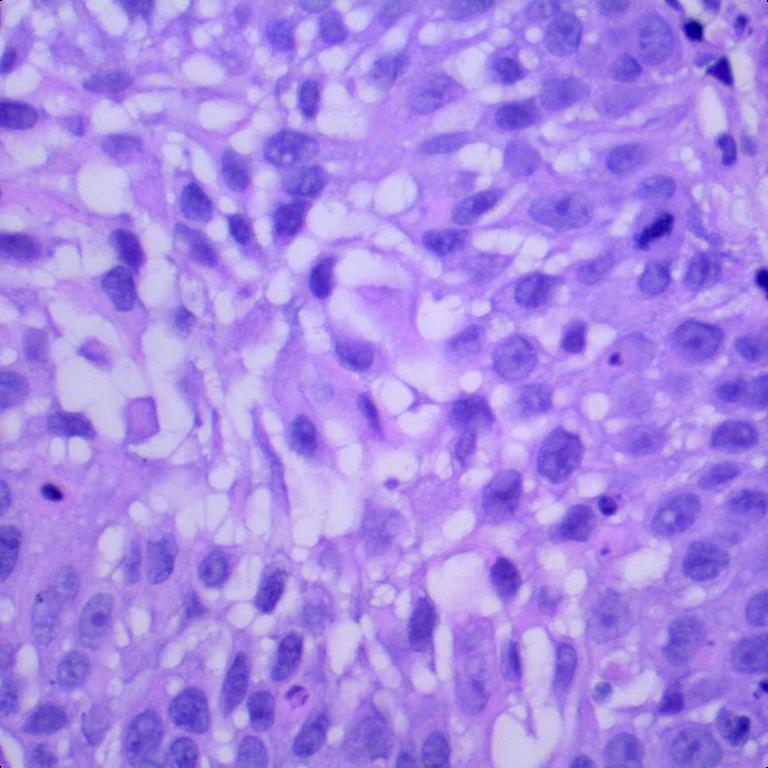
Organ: lung
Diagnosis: squamous carcinomas